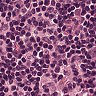
Metastatic tissue present: no